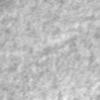
Label: no_change